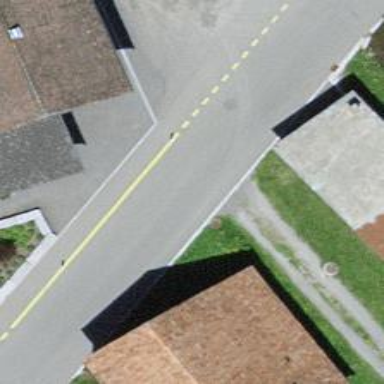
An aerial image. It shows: Residential road with asphalt surface.